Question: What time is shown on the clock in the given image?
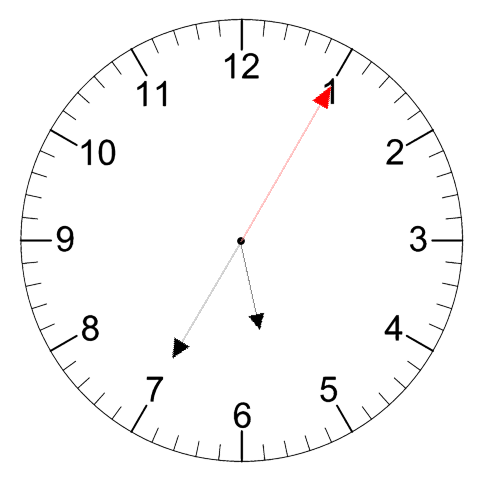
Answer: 05:35:05